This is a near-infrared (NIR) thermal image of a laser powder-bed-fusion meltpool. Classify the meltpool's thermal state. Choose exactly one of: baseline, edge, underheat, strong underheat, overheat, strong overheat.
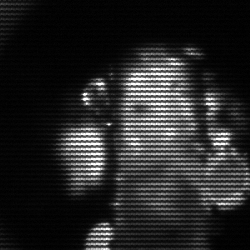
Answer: strong underheat